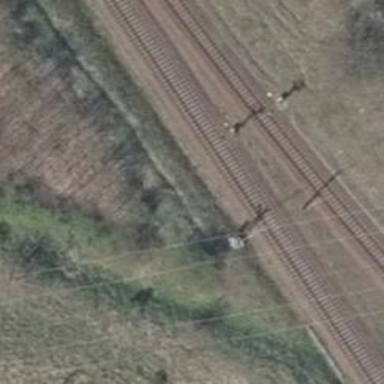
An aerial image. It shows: Railway signal.